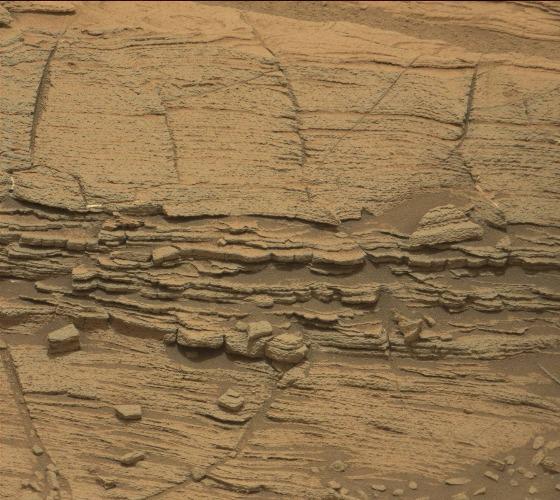
Terrain classes present: Bedrock, Gravel / Sand / Soil, Rock